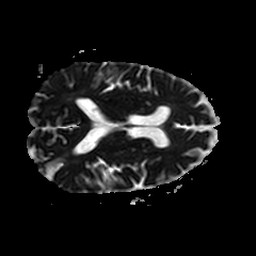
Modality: ADC
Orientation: axial
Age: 72
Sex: male
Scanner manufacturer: philips
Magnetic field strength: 3 T
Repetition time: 3.334 s
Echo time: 0.076 s